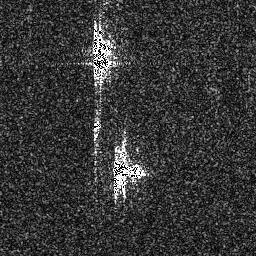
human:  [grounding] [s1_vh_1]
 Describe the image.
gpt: In the satellite image, there is  <ref>1 medium ship </ref> <box>[[34, 9, 44, 31, 0]]</box> located at top,  <ref>1 medium ship </ref> <box>[[42, 60, 57, 70, 0]]</box> located at center.